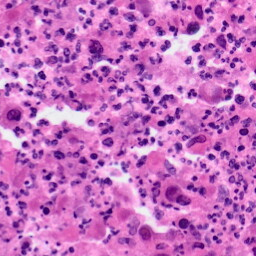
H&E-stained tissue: Lung